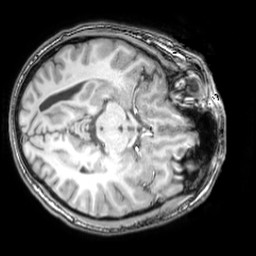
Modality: T1w
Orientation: axial
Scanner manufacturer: philips
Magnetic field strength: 3 T
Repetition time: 0.00817 s
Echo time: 0.00375 s